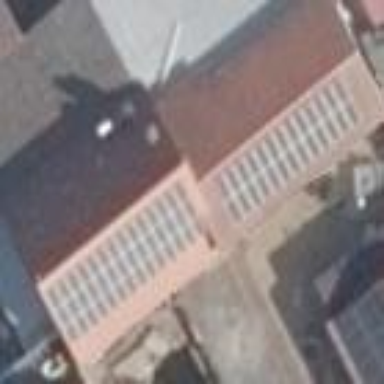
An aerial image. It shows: Solar photovoltaic panel generating electricity. It is small installation located on building.